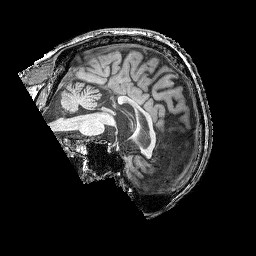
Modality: T1w
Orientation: sagittal
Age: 58
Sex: male
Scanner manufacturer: siemens
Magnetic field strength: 3 T
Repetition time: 2.25 s
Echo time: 0.00411 s